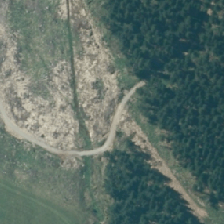
Land cover: harvested_forest